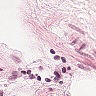
Metastatic tissue present: no